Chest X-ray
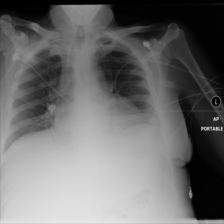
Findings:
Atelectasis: positive
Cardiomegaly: negative
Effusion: negative
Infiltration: negative
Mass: negative
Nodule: negative
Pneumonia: negative
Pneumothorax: negative
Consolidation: negative
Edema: negative
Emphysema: negative
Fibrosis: negative
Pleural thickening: negative
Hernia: negative